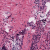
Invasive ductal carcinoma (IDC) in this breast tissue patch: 1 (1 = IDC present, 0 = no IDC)